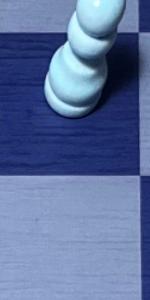
Label: Empty